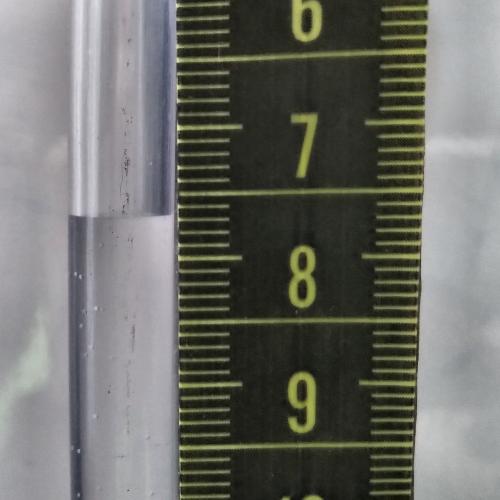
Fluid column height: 7.7 cm